Question: I am learning deep learning, and use deeplearning4J tuts.
But when i run example code, some issue there :

'''
Caused by: java.lang.UnsatisfiedLinkError: no jnind4j in java.library.path
at java.lang.ClassLoader.loadLibrary(ClassLoader.java:1867)
at java.lang.Runtime.loadLibrary0(Runtime.java:870)
at java.lang.System.loadLibrary(System.java:1122)
at org.bytedeco.javacpp.Loader.loadLibrary(Loader.java:727)
at org.bytedeco.javacpp.Loader.load(Loader.java:502)
at org.nd4j.nativeblas.NativeOps.<clinit>(NativeOps.java:37)
... 18 more
'''
i have tried some solutions on web but it doesnot work.
So, if you know how to fix it, help me.
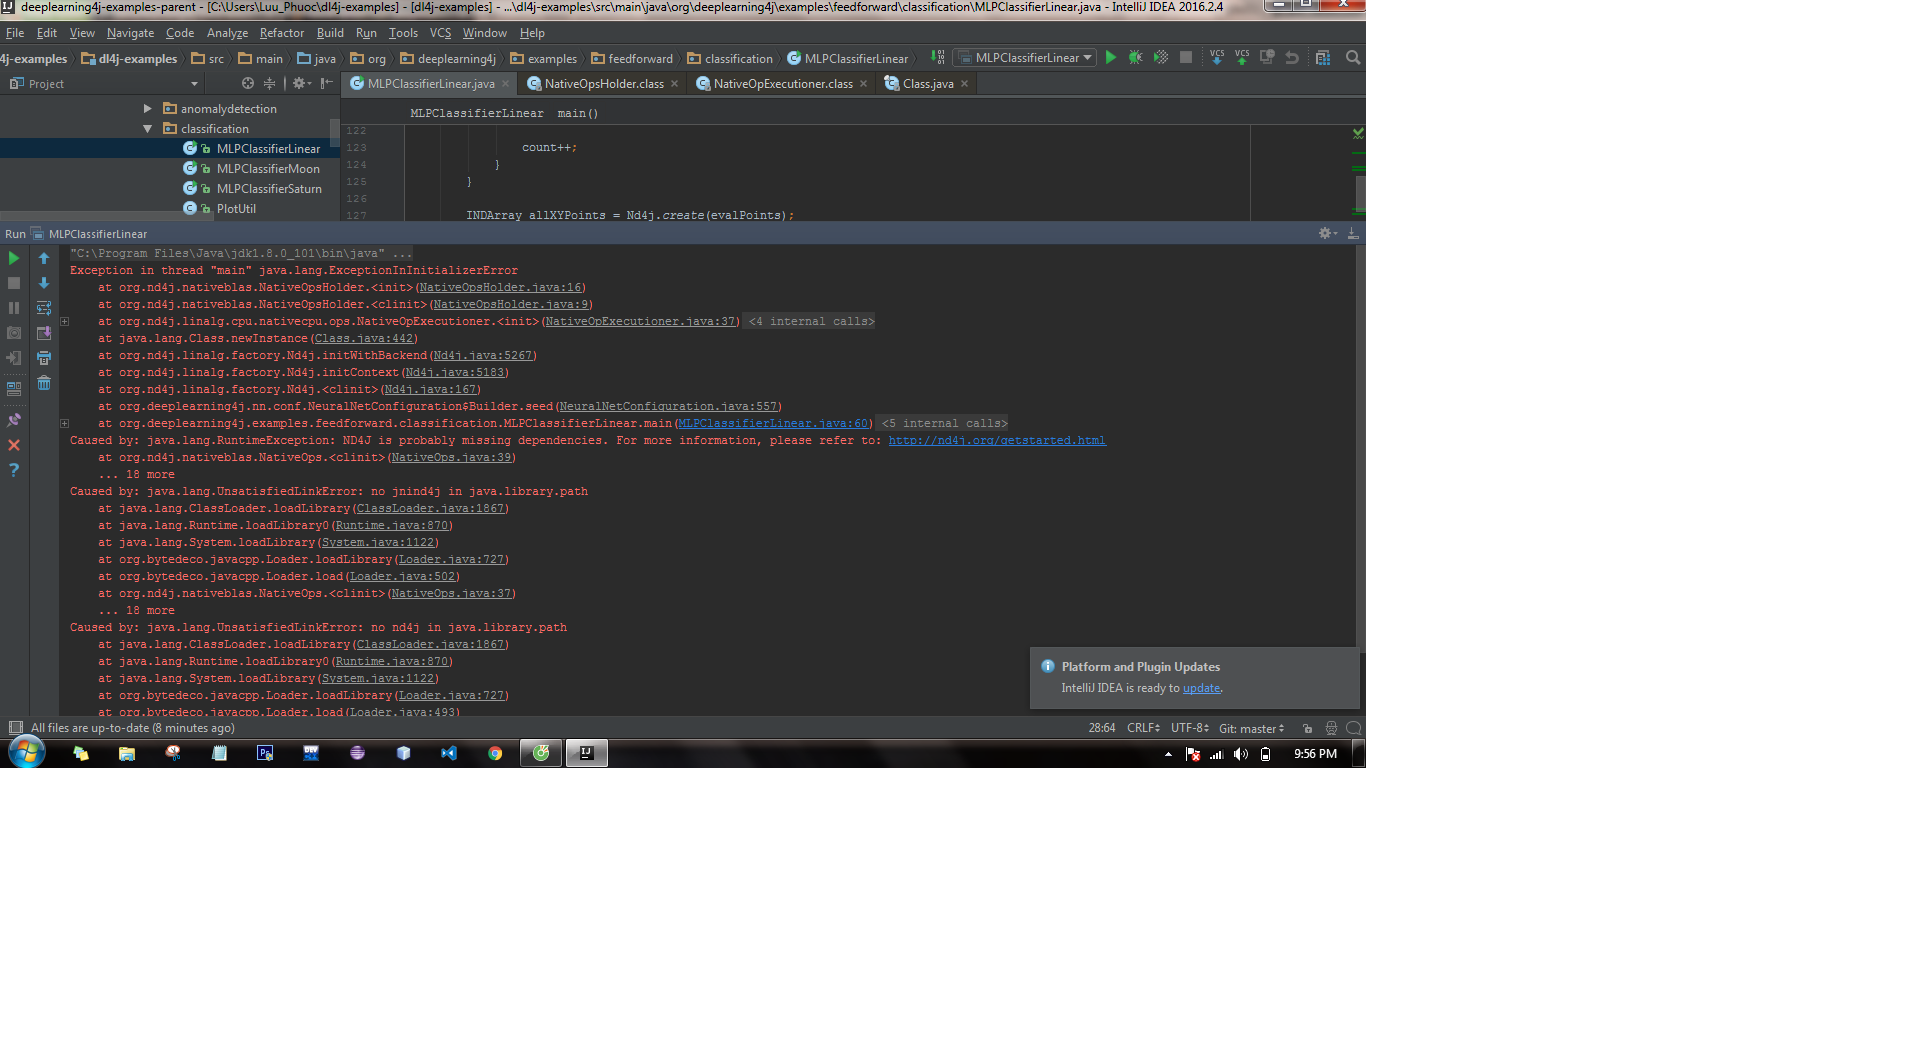
Answer: You need to unzip 'cuda-9.1-7.1-1.4.1-windows-x86_64.jar' and 'nd4j-cuda-9.1-1.0.0-beta-windows-x86_64.jar' somewhere, and add the paths to the native dlls to the java.library.path property when launching your app.
For example:
'''
-Djava.library.path=C:\<path where you unzipped>\cuda-9.1-7.1-1.4.1-windows-x86_64\orgytedeco\javacpp\windows-x86_64;C:\<path where you unzipped>
d4j-cuda-9.1-1.0.0-beta-windows-x86_64\org
d4j
ativeblas\windows-x86_64
'''